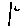
Label: line